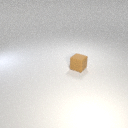
small brown rubber cube